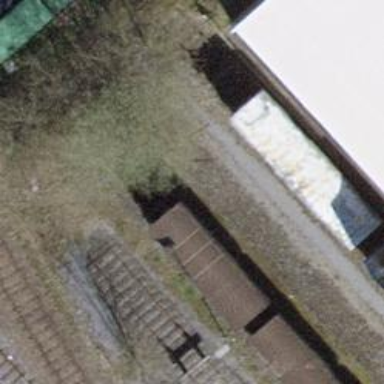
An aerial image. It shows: Railway buffer stop.